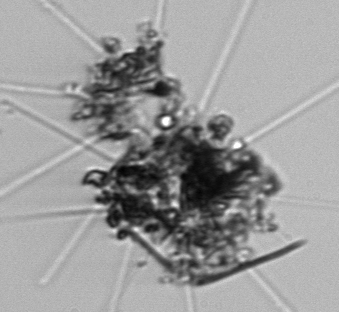
Label: Asterionellopsis_glacialis